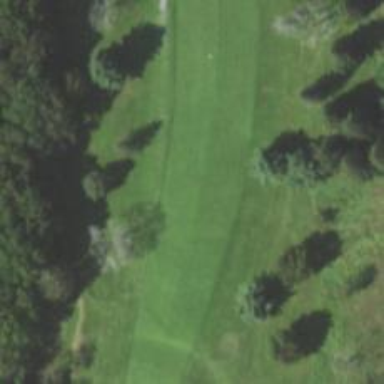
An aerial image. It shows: View of golf hole.